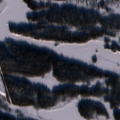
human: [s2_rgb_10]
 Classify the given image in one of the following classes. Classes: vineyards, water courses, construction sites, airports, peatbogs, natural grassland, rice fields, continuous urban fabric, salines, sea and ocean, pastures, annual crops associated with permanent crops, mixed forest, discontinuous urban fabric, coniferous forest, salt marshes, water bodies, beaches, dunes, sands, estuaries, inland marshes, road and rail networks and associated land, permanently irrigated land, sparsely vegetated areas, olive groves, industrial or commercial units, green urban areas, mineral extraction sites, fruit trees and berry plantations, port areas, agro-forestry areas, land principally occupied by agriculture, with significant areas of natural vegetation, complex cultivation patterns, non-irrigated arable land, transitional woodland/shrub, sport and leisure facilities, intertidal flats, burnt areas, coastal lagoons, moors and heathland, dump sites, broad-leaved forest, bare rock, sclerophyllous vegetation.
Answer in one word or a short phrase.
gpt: coniferous forest, transitional woodland/shrub, water bodies